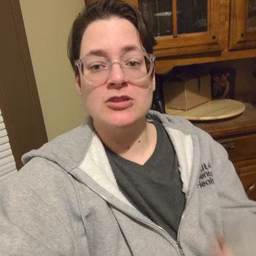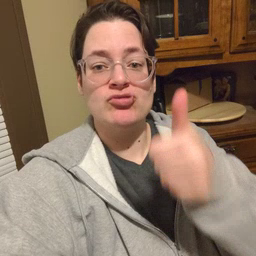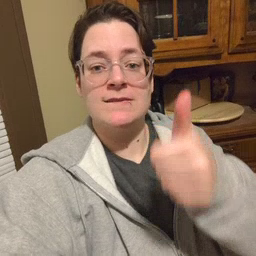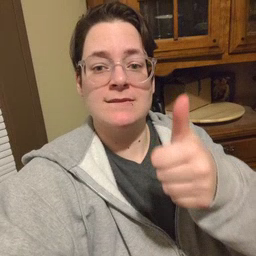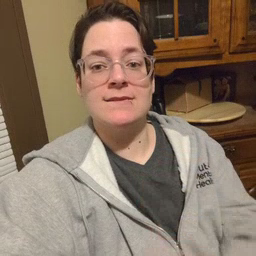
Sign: yourself